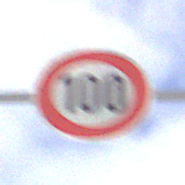
Verkehrszeichen: Geschwindigkeit100
Umgebung: Outdoor, Nature
Tageszeit: SunriseSunset
Wetter: PartlyCloudy
Licht: Natural
Jahreszeit: NotSpecified
Kontrast: HighContrast